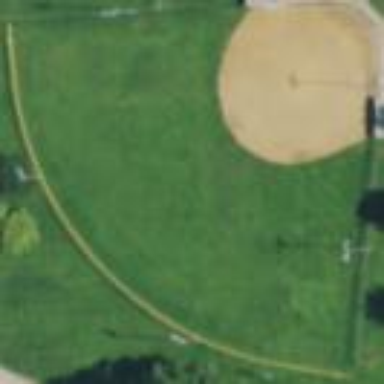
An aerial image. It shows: Baseball pitch for leisure land activities.